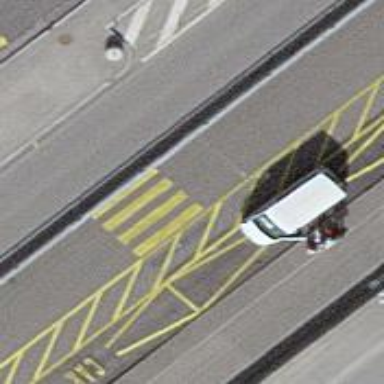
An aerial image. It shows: Uncontrolled crossing on the road.